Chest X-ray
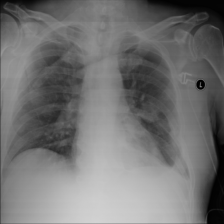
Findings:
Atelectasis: negative
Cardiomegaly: negative
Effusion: positive
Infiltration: negative
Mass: positive
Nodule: positive
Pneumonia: negative
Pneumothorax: negative
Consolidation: negative
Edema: negative
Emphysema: negative
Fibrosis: negative
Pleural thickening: negative
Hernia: negative